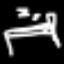
Label: bed